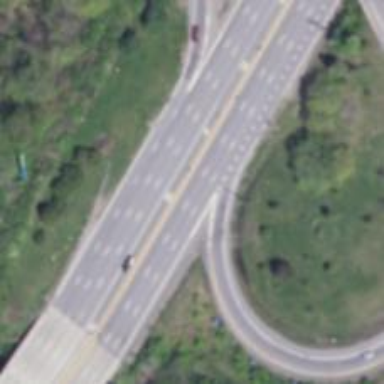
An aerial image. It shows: Primary highway.